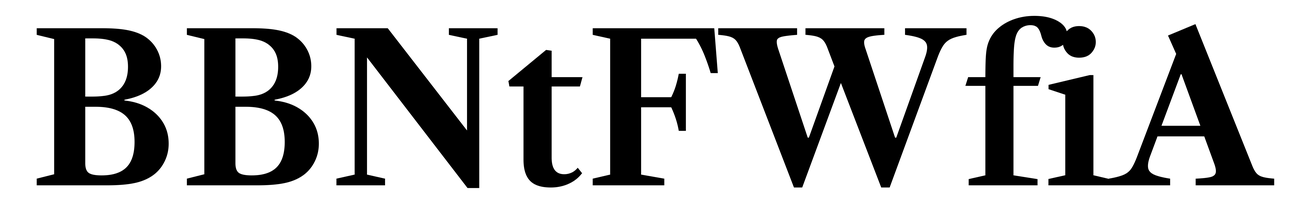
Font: LibreCaslonText_SemiBold